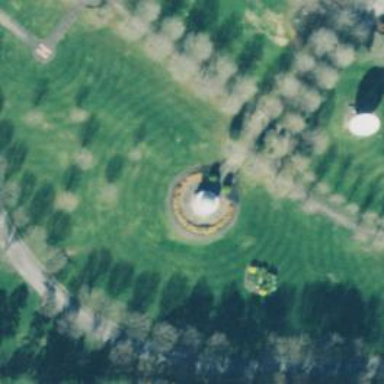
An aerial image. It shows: Observatory.